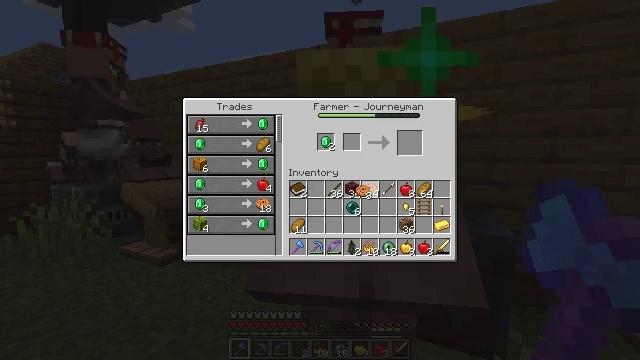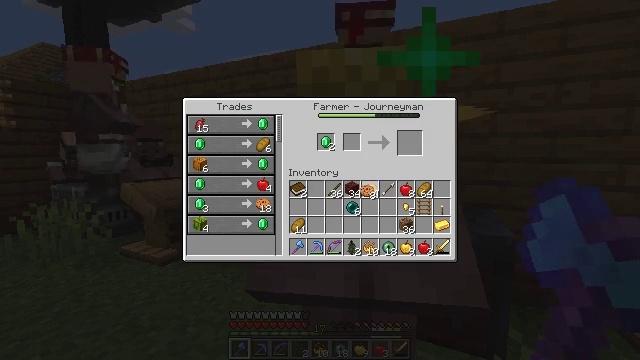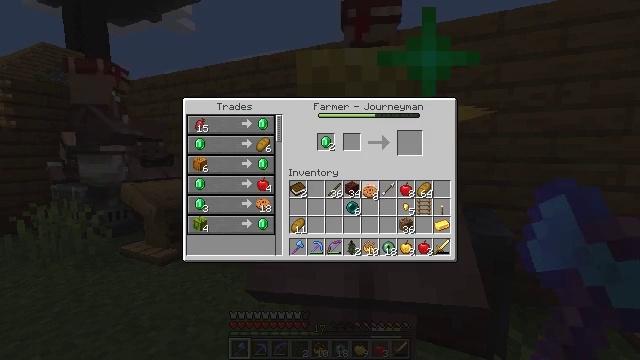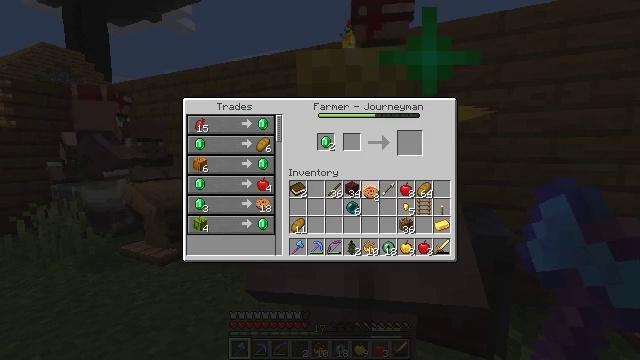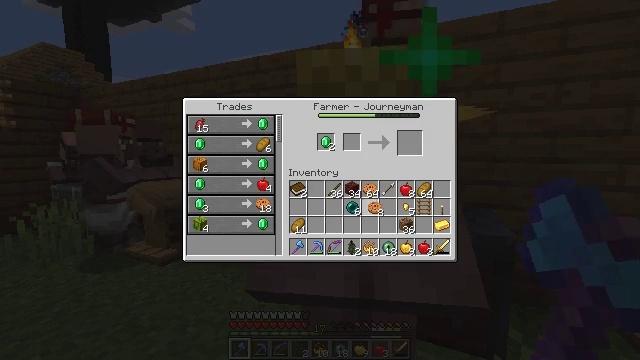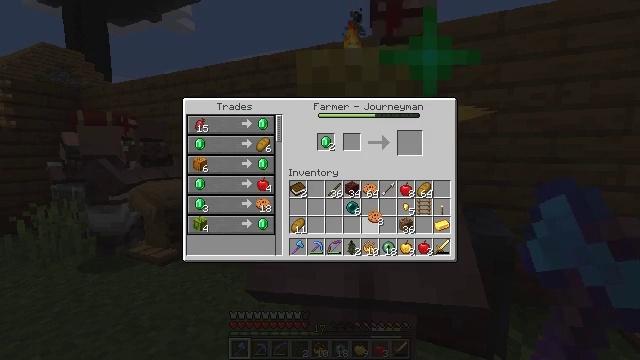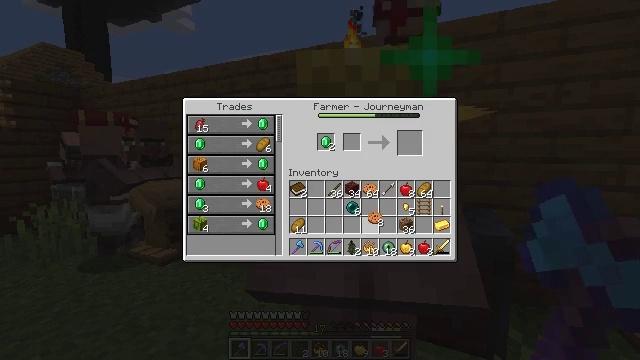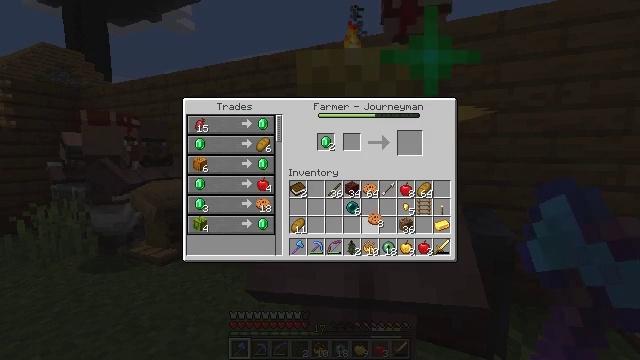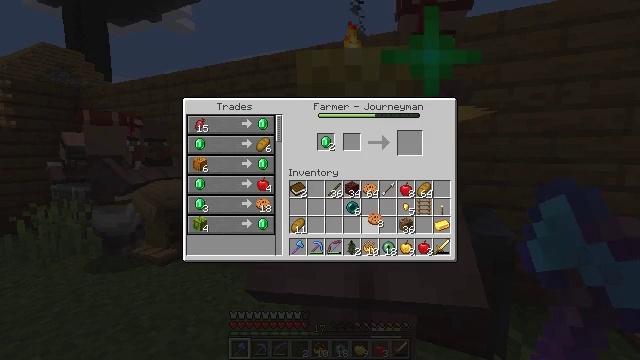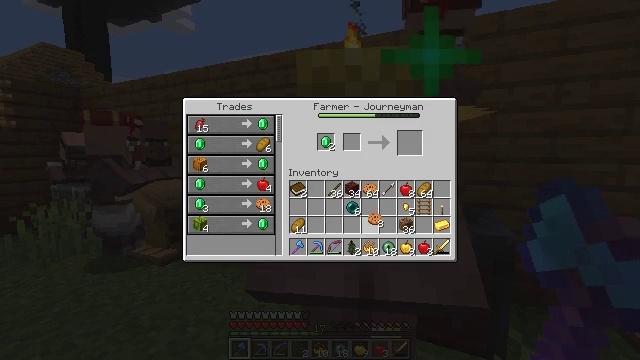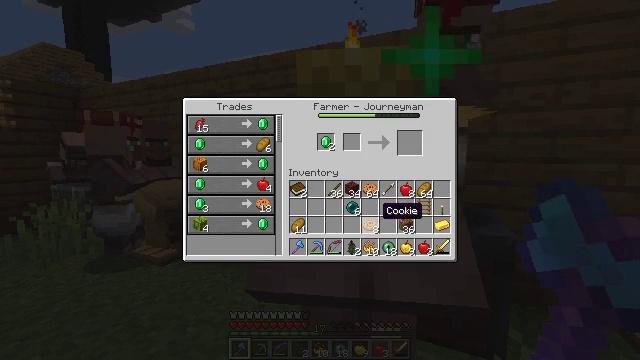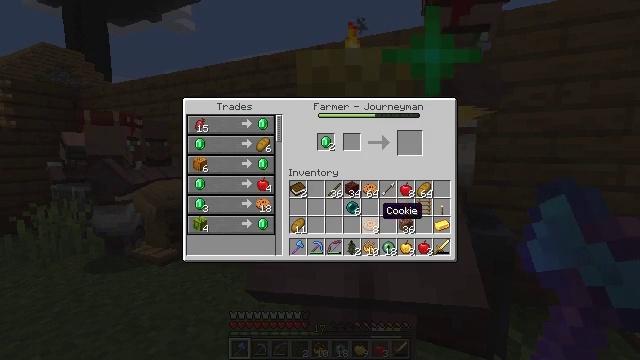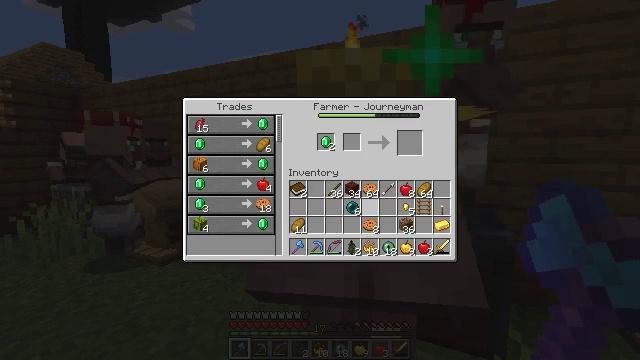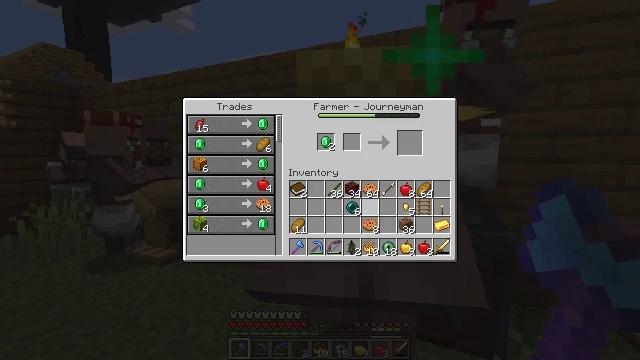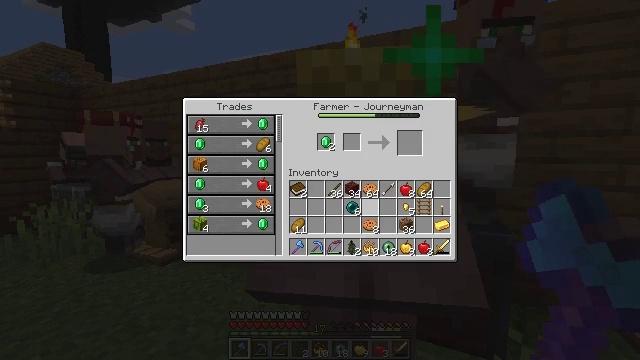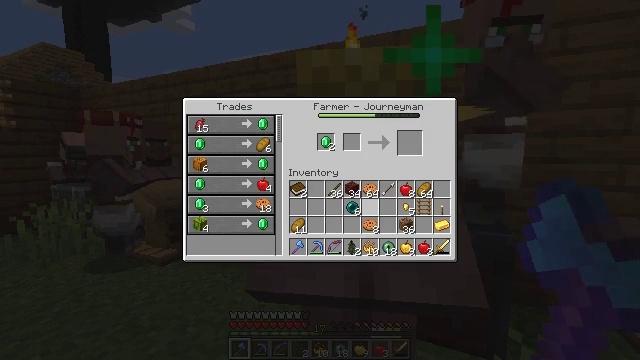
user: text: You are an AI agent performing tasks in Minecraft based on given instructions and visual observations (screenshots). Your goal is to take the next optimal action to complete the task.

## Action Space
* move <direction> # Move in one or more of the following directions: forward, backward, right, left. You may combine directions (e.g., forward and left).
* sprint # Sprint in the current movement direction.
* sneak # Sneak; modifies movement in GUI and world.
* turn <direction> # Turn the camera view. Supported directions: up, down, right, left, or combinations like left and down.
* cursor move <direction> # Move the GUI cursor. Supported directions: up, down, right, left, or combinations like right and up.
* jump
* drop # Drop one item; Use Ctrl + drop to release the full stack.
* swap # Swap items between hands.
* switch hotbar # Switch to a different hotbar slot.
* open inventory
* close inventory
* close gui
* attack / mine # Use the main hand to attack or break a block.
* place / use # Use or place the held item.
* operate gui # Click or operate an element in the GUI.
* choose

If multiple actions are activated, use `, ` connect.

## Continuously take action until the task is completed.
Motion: motion action
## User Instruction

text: Use an ender pearl and blaze powder to craft an ender eye.
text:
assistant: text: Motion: no_op
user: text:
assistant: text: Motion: no_op
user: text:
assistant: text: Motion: no_op
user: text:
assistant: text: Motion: cursor move down
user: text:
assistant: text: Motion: cursor move down
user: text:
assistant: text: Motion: no_op
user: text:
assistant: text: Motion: operate gui
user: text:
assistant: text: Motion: operate gui
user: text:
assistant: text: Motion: operate gui
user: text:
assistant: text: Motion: no_op
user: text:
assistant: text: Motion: no_op
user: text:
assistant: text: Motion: no_op
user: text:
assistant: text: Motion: no_op
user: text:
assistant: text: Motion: no_op
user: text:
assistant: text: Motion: no_op
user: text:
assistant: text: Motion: no_op
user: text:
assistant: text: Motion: no_op
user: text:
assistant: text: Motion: no_op
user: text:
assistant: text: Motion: no_op
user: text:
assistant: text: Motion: no_op
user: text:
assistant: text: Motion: no_op
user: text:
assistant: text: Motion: no_op
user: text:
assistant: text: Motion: no_op
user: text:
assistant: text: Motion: no_op
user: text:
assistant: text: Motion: no_op
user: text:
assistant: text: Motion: no_op
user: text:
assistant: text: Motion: no_op
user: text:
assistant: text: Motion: no_op
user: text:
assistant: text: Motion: no_op
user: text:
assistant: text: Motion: no_op